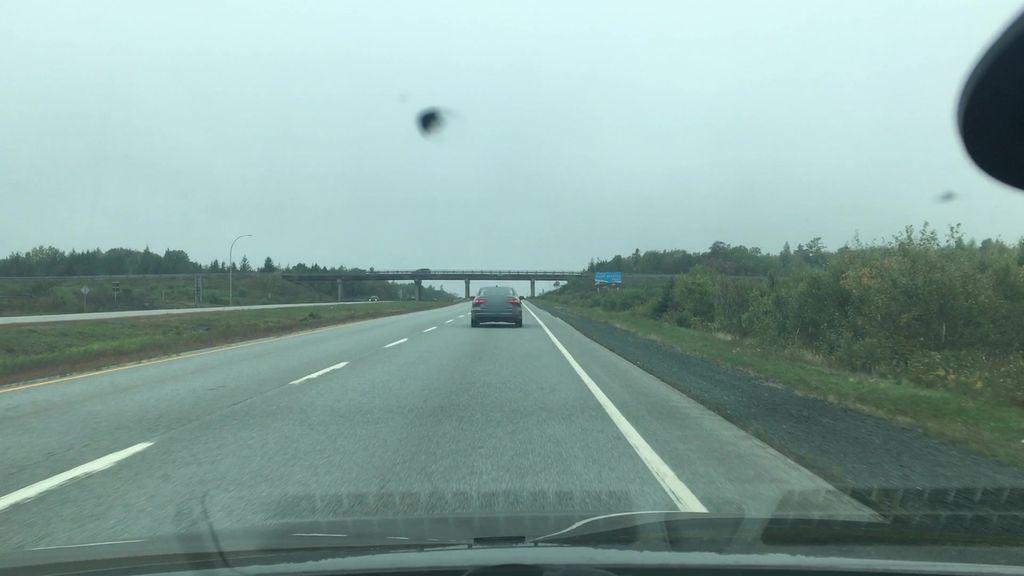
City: halifax